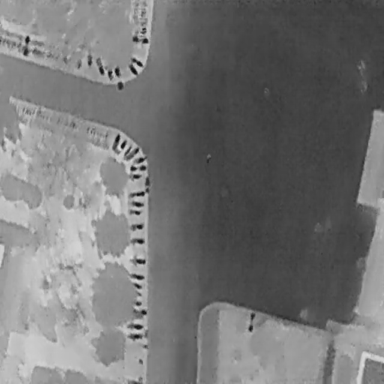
There are 23 objects shown in the infrared image, including 22 Bicycles, and a Person.